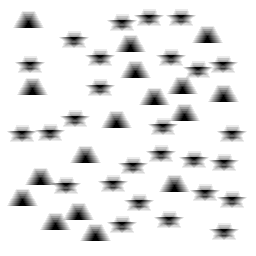
Squares: 0
Triangles: 17
Stars: 27
Total shapes: 44